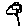
Label: flower